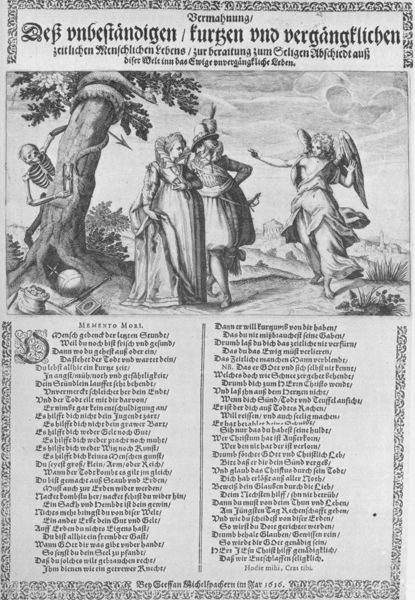
Titel: Vermahnung/ Deß vnbeständigen/ kurtzen vnd vergängklichen
Künstler: Stephan Michelspacher
Standort: Wolfenbüttel
Institution: Herzog August Bibliothek
Schlagwörter: baum, flügel, gott, hand, himmel, mann, wolken, landschaft, stadt, äste, blume, blumen, frau, grau, hut, kleid, schwarz, skizze, weiss, zeichnung, dame, gras, gürtel, haus, weg, wiese, wolke, mode, barock, bibel, federn, geschichte, rahmen, schädel, tod, tot, bild, herr, niederlande, baumstamm, felder, stamm, wind, zweige, sträucher, gewand, pose, gewänder, paar, blatt, pflanzen, renaissance, sack, engel, beine, apfel, schrift, liebe, papier, umarmung, ort, berge, grafik, graphik, spalten, rand, angst, bordüre, weiblich, deutsch, knochen, pärchen, memento mori, vergänglichkeit, buch, kreuz, spaziergang, geld, schwarm, druck, stich, titel, seite, illustration, schwert, text, zeitung, buchstaben, überschrift, schlange, kugel, schachtel, intarsie, buchseite, verziert, ehepaar, verführung, skelett, verliebt, hölle, geäst, gedicht, vergänglich, versteck, speer, stundenglas, schaten, zeilen, dürer, amor, heilig, kupferstich, sünde, welt, schief, erzengel, pfeil, verzierungen, flugblatt, legende, gerippe, bil, latein, erzählung, memento, mori, hochzeitspaar, druckschrift, majuskel, reichsapfel, überschirft, sensemann, illustartion, geldsack, mebschen, herrschaftsapfel, torheit, gedenke des todes, baum tod, ergb, poflanzen